Question: I have to implement a design where a div covers 15-20% of a video 'iframe' (youtube video, vimeo etc). When the user clicks on the video and the video starts, the div should slide down ('animate marginTop: 0'). Then, when the user clicks again on the video to stop it, the div should come up ('marginTop: -100px').
This is the script I'm using to capture the click event on the 'iframe' and to animate the div to slide down.
'''
jQuery(document).ready( function() {
var overiFrame = -1;
jQuery('iframe').hover( function() {
overiFrame = jQuery(this).closest('.video-container');
}, function() {
overiFrame = -1
});
jQuery(window).blur( function() {
if( overiFrame != -1 )
jQuery('.header-container').animate({
marginTop: '0'
})
});
});
'''
I don't know how to capture the second click on the 'iframe' and to slide the div back up. I tried with 'toggleClass' but after the script adds the class it won't remove it.
I made some modifications to the script but it still doesn't work as it should. It only works if the user clicks one time on the iframe, one time outside the iframe and so on. If the user clicks multiple times inside the iframe, the animation doesn't work.
'''
jQuery(document).ready( function() {
var overiFrame = -1;
jQuery('iframe').hover( function() {
overiFrame = jQuery(this).closest('.video-container');
}, function() {
overiFrame = -1
});
jQuery(window).blur( function() {
if( overiFrame != -1 ) {
if (jQuery('.header-container').hasClass('animate')) {
jQuery('.header-container').removeClass('animate')
} else {
jQuery('.header-container').addClass('animate')
}
}
});
});
'''
This is a screenshot of the design I'm trying to implement:

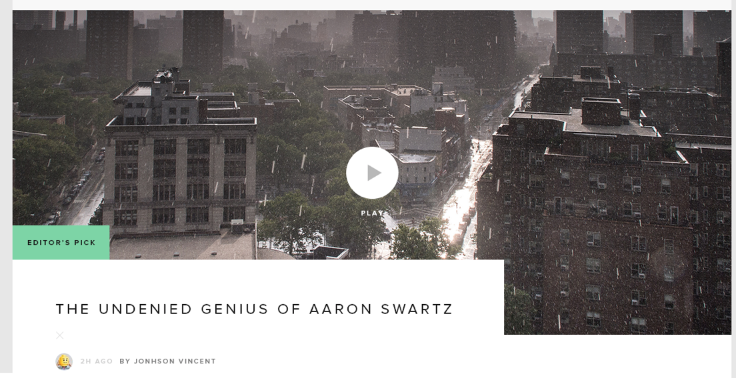
Answer: You can't fully realize what are you want, because click event can't be listen from crossdomain iframe, but i have one idea how to partially do that.
This is just example and if you like idea you need to customize my solution.
Hint is - use overlay to get click, hide overlay to let user click to video, show overlay again to get other clicks. Of course tooltip also toggles from clicks and animation you need to set by yourself.
Bad news - all clicks on video need to be a doubleclick
html
'''
<iframe id="iframe" src="http://www.youtube.com/embed/xFa2_PVMeDQ?rel=0" allowfullscreen="" frameborder="0"></iframe>
<div id="tooltip">tooltip</div>
<div id="overlay"></div>
'''
css
'''
#iframe {
width: 500px;
height: 400px;
position: absolute;
top: 0;
left: 0;
z-index: 1;
}
#tooltip {
position: absolute;
top: 200px;
width: 100px;
height: 50px;
background: white;
z-index: 3;
text-align: center;
line-height: 2em;
}
#overlay {
width: 500px;
height: 400px;
position: absolute;
top: 0;
left: 0;
z-index: 2;
}
'''
jquery
'''
$("#overlay").click(function () {
$(this).hide();
$('#tooltip').toggle(
function(){
$('#another-element').show();
}
,
function(){
$('#another-element').hide();
}
);
setTimeout(function () {
$("#overlay").show();
}, 500);
});
'''
<URL>